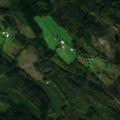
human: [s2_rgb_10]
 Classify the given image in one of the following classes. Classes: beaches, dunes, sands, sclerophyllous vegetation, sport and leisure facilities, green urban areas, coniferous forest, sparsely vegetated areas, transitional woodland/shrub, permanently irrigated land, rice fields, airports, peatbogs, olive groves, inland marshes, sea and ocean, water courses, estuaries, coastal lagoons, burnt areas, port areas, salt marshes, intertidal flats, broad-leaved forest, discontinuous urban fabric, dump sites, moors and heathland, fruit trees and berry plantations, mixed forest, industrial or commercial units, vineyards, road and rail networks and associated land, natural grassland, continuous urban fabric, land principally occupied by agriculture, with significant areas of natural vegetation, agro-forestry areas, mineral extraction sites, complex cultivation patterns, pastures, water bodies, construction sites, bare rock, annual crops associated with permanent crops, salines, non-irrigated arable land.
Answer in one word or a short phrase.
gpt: land principally occupied by agriculture, with significant areas of natural vegetation, broad-leaved forest, coniferous forest, mixed forest